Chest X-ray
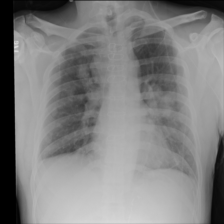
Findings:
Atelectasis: negative
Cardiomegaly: negative
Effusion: negative
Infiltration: negative
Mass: positive
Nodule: negative
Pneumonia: negative
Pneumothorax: negative
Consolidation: negative
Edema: negative
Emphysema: negative
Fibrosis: negative
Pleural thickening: negative
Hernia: negative